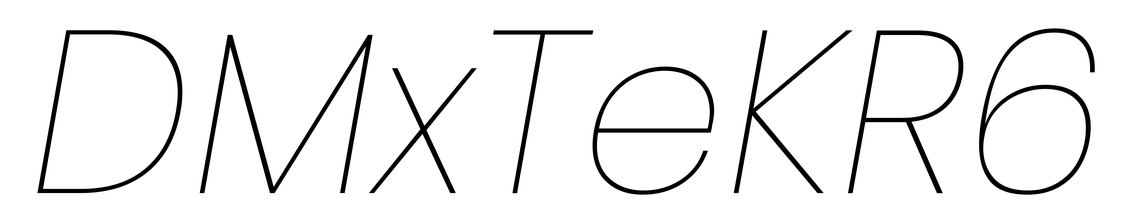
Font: Poppins-ThinItalic